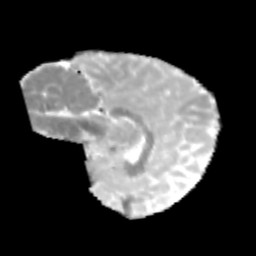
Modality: MD
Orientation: sagittal
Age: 11
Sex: male
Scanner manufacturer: siemens
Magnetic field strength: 3 T
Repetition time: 3.8 s
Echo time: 0.07 s